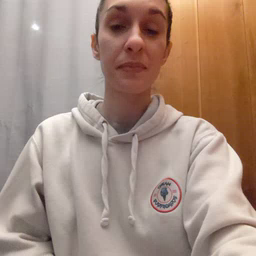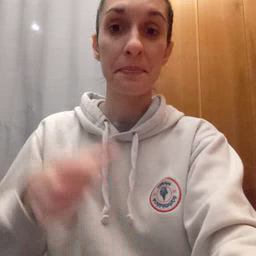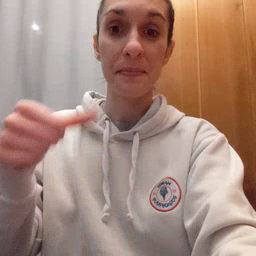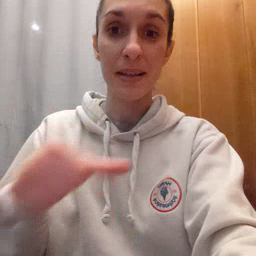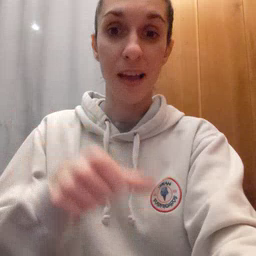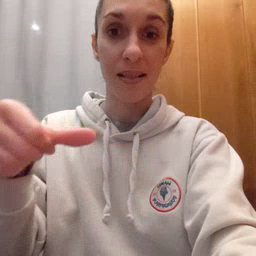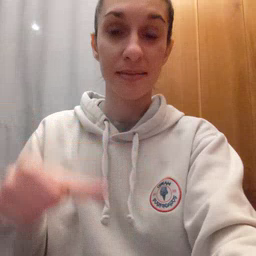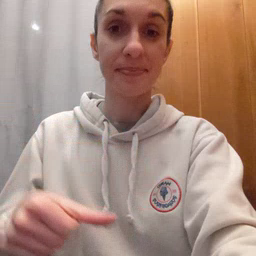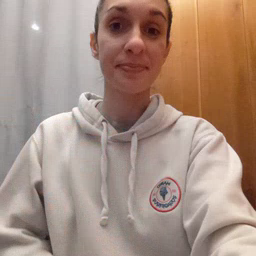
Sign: puzzle